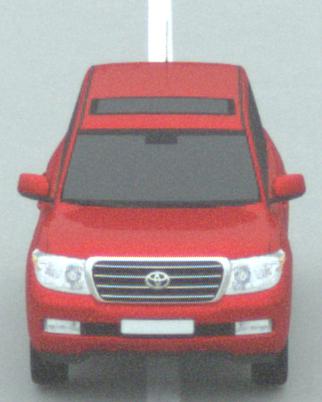
Make: Toyota
Model: Land Cruiser V8 4.7
Detailed model: Land Cruiser V8 (J20)
Model produced from: 2008/03
Model produced until: 2009/11
Doors: 5
Color: red
Road condition: dry road
Daytime: midday
Contrast: low contrast